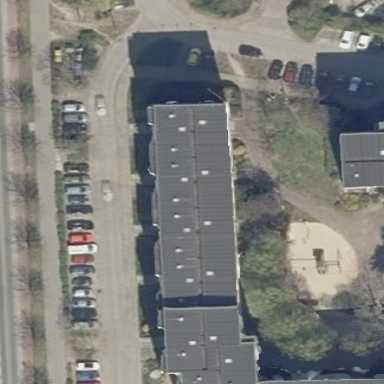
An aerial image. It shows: Building with apartments and flat roof.